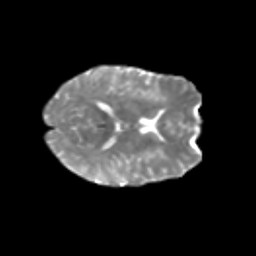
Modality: T2w
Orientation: axial
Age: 30
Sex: female
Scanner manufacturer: siemens
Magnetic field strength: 3 T
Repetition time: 1.8 s
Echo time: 0.07 s